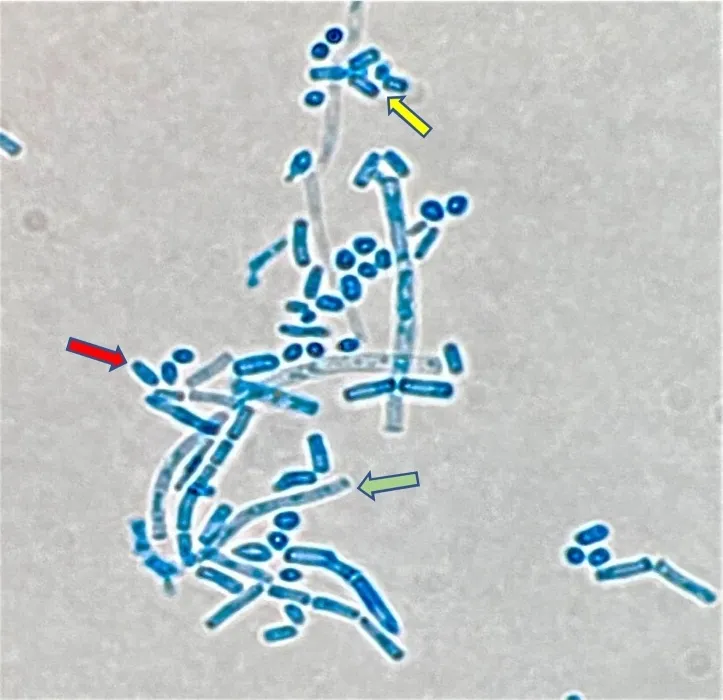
B: Microscopic features of T. Asahii with pseudohyphae (green arrow), arthroconidia (yellow arrow) and lateral blastoconidia (red arrow), (Lactophenol Cotton Blue stain, x100).
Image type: chart (chart)